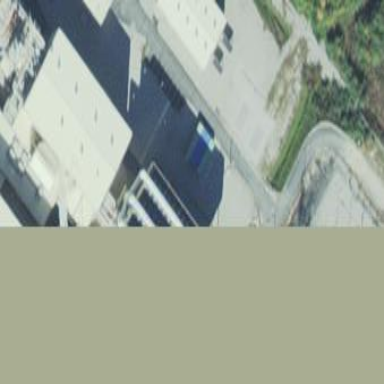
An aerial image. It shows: Industrial building used for cooling purposes.